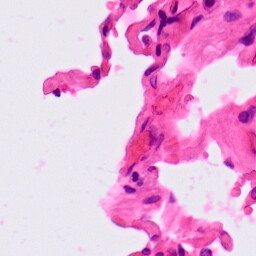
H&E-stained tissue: Lung